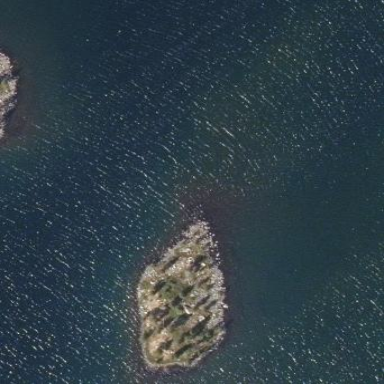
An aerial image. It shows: Islet.